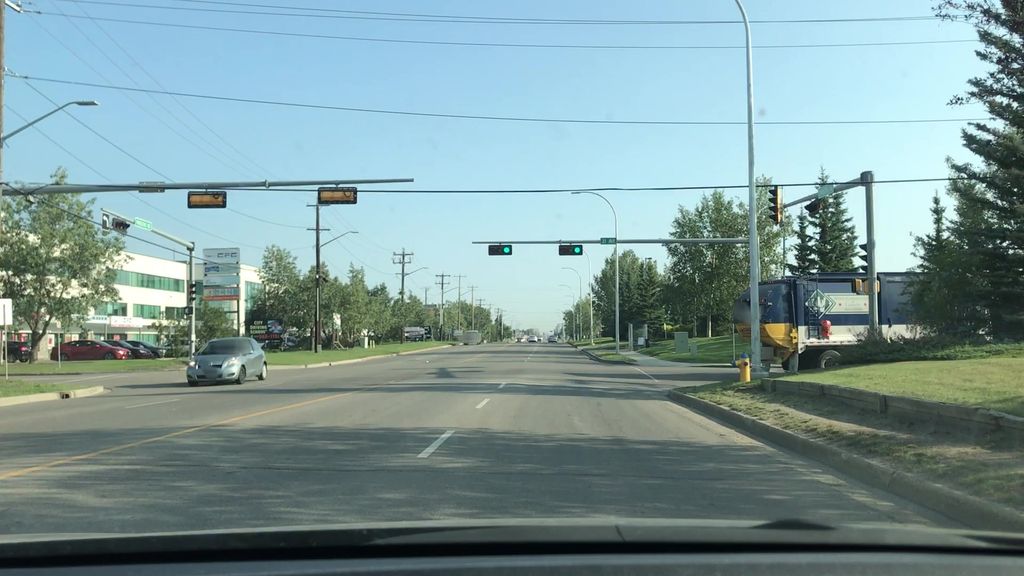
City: edmonton